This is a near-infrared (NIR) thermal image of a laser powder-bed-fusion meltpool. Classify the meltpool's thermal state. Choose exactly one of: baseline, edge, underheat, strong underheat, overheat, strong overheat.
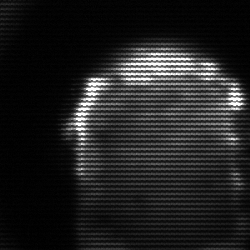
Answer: baseline